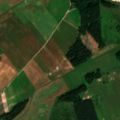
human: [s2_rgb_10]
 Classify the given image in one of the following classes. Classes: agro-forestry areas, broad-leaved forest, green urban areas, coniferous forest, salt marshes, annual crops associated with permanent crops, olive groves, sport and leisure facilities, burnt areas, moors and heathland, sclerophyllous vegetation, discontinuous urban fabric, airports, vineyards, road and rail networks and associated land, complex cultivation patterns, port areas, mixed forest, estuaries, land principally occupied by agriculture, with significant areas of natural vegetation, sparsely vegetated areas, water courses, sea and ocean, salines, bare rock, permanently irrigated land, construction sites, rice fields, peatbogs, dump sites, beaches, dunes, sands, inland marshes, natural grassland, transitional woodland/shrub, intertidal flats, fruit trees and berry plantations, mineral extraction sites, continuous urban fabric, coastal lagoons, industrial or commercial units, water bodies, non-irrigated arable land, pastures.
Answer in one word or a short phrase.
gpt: non-irrigated arable land, pastures, complex cultivation patterns, coniferous forest, mixed forest